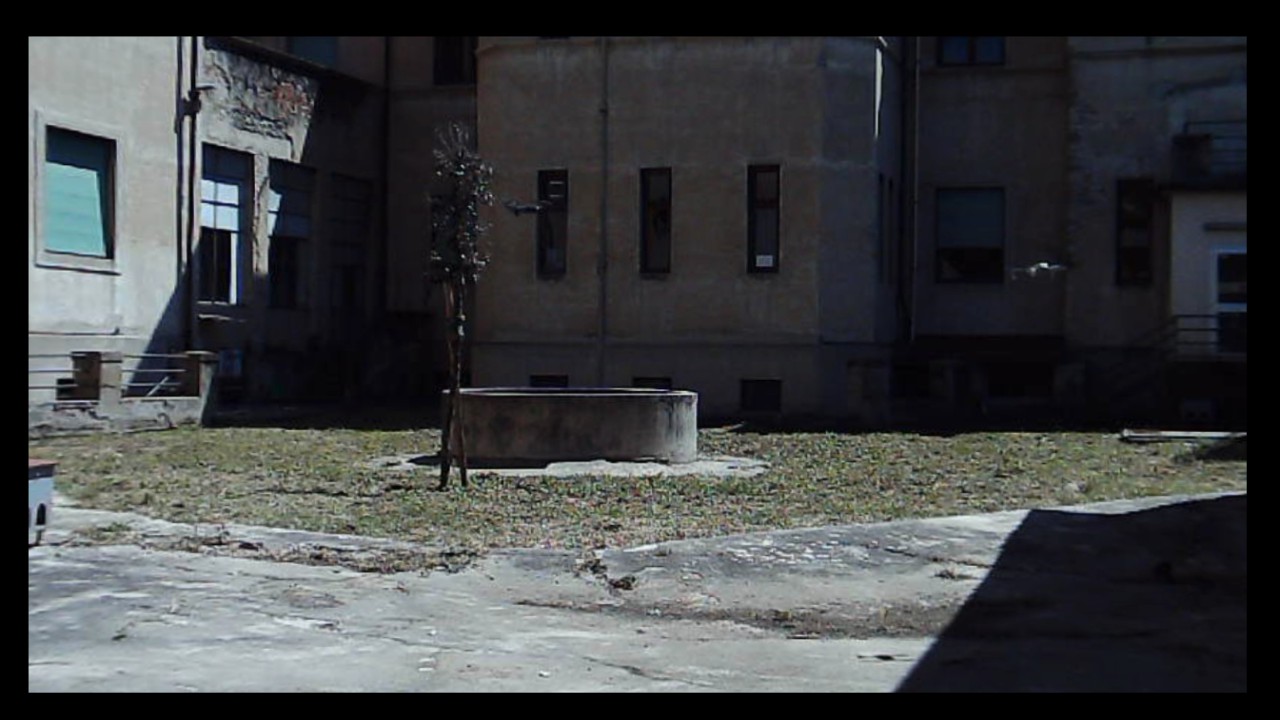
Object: DJI Mini 2

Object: DJI Mini 2

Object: DJI Mini 2

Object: DJI Mini 2

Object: DJI Mini 2

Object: DJI Mini 2

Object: DJI Mini 2

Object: DJI Mini 2

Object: DJI Mini 2

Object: DJI Mini 2

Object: DJI Mini 2

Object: DJI Mini 2

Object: DJI Mini 2

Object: DJI Mini 2

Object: DJI Mini 2

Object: DJI Mini 2

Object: DJI Mini 2

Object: DJI Mini 2

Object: DJI Mini 2

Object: DJI Mini 2

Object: DJI Mini 2

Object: DJI Mini 2

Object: DJI Mini 2

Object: DJI Mini 2

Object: DJI Mini 2

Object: DJI Mini 2

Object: DJI Mini 2

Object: DJI Mini 2

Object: DJI Mini 2

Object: DJI Mini 2

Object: DJI Mini 2

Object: DJI Mini 2

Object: DJI Mini 2

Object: DJI Mini 2

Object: DJI Mini 2

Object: DJI Mini 2

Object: DJI Mini 2

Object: DJI Mini 2

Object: DJI Mini 2

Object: DJI Mini 2

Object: DJI Mini 2

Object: DJI Mini 2

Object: DJI Mini 2

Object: DJI Mini 2

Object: DJI Mini 2

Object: DJI Mini 2

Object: DJI Mini 2

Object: DJI Mini 2

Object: DJI Mini 2

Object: DJI Mini 2

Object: DJI Mini 2

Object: DJI Mini 2

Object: DJI Mini 2

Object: DJI Mini 2

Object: DJI Mini 2

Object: DJI Mini 2

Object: DJI Mini 2

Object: DJI Mini 2

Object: DJI Mini 2

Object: DJI Mini 2

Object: DJI Mini 2

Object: DJI Mini 2

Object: DJI Mini 2

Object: DJI Mini 2